Question: I try upload my app but I face this error
how can I fix it

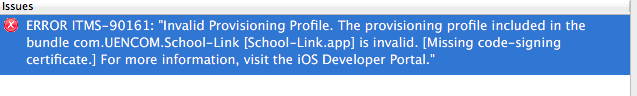
Answer: Finally I find the answer , you have change Provisioning Profile From automatic to iOS distribution , you can find it in
Build Setting ---> code Singing --> Provisioning Profile